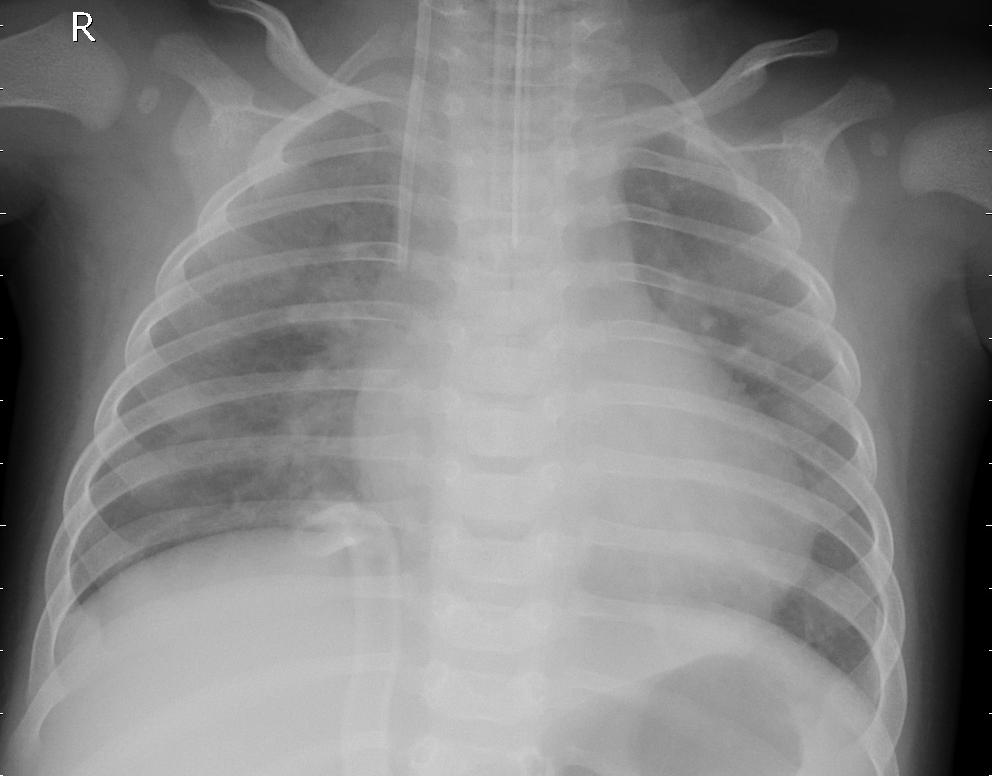
Diagnosis: PNEUMONIA